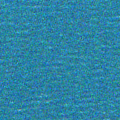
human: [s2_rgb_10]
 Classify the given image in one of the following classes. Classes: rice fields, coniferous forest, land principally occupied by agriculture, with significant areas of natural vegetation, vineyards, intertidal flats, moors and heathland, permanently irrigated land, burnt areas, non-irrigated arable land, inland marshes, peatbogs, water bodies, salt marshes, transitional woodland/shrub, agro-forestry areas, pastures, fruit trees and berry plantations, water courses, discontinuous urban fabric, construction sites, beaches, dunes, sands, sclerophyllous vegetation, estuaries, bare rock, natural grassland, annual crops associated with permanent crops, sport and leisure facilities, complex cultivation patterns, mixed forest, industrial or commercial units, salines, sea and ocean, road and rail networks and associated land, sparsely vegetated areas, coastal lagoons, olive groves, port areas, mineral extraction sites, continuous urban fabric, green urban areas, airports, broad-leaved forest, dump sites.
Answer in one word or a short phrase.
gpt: sea and ocean